Question: I've spent hours on this. I tried to describe issue on attached image.
It is necessary to wrap text by white lines with some spaces between lines & texts.

First solution i thought about - just to put text on line using smth line "margin-top:-20px;" and give the text container custom background (for example, gray). But it's not a solution, because container's background is transparent :(
I thought to make smth like this (using "float:left"):
'''
<div class="line"></div>
<div class="text">TEXT</div>
<div class="line"></div>
<div class="text">TEXT</div>
<div class="line"></div>
'''
but if i use float:left for all elements there is anouther issue: white line should end at the right side of container.
Maybe there are some css best-practices for this issue, or somebody could give some advice..?
Any ideas will be helpful :)!
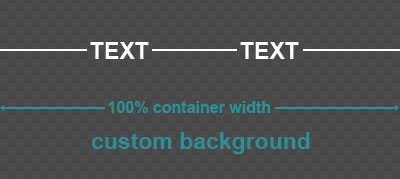
Answer: <URL>
## HTML
'''
<header><div><span class="spacer"></span><h1>Text</h1><span class="spacer"></span><h1>Text</h1><span class="spacer"></span></div></header>
<header><div><span class="spacer"></span><h1>100% Container Width</h1><span class="spacer"></span></div></header>
'''
## CSS
'''
body {
background:yellow;
}
header {
display:table;
width:100%;
max-width:100%;
}
header div {
display:table-row;
line-height:1.5em;
font-size:2em;
white-space:nowrap;
}
header h1 {
font-size:inherit; /* Change font-size in header */
overflow:hidden;
display:table-cell;
vertical-align:middle;
width:1px;
}
header span.spacer {
display:table-cell;
}
header h1 {
padding:0 10px;
}
header span.spacer:after {
display:inline-block;
width:100%;
content:".";
font-size:0;
color:transparent;
height:2px;
background:#000;
vertical-align:middle;
position:relative;
top:-1px;
}
header > a {
font-size:.4em;
vertical-align:middle;
background:#25a2a4;
color:#fff;
text-transform:uppercase;
font-family:monospace;
border-radius:.5em;
padding:.3em .5em;
text-decoration:none;
}
'''
'header'<URL>